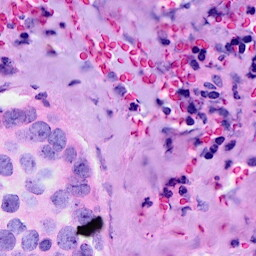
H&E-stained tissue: Breast